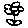
Label: flower